Interaction volume radius: 5 \u00c5
Interaction volume height: 15 \u00c5
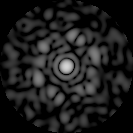
Disorder parameter: 0.8119